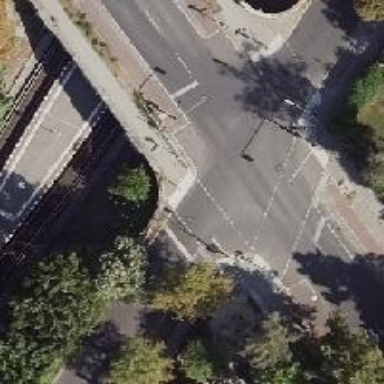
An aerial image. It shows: Crossing with traffic signals.